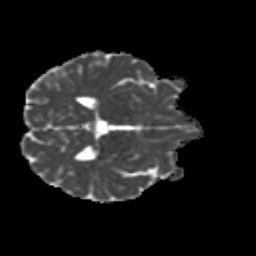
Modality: MD
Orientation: axial
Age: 25
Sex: male
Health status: healthy
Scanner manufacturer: siemens
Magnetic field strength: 3 T
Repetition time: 8.6 s
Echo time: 0.095 s